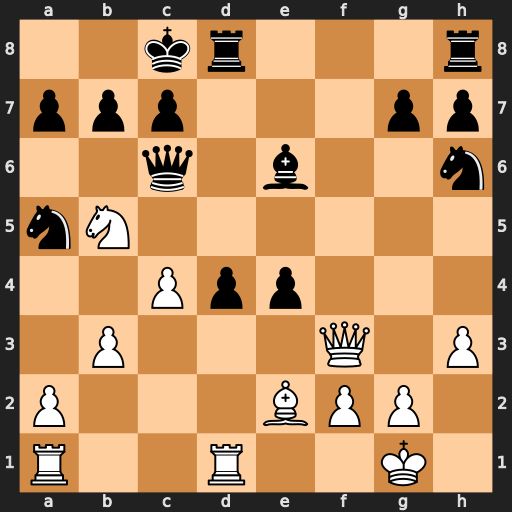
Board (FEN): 2kr3r/ppp3pp/2q1b2n/nN6/2Ppp3/1P3Q1P/P3BPP1/R2R2K1
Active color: w
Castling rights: -
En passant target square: -
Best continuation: Nxa7+ Kb8 Nxc6+